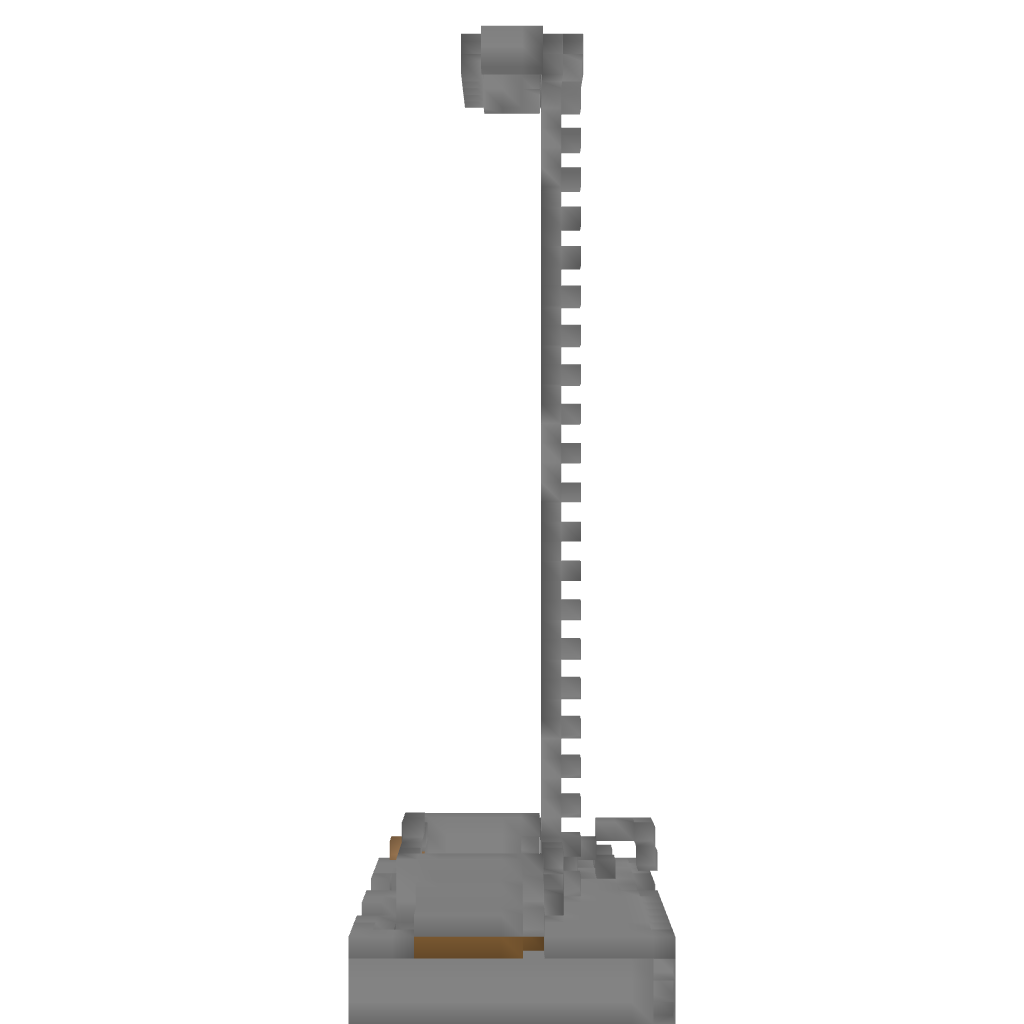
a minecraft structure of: Automatic farm bad low quality